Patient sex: F
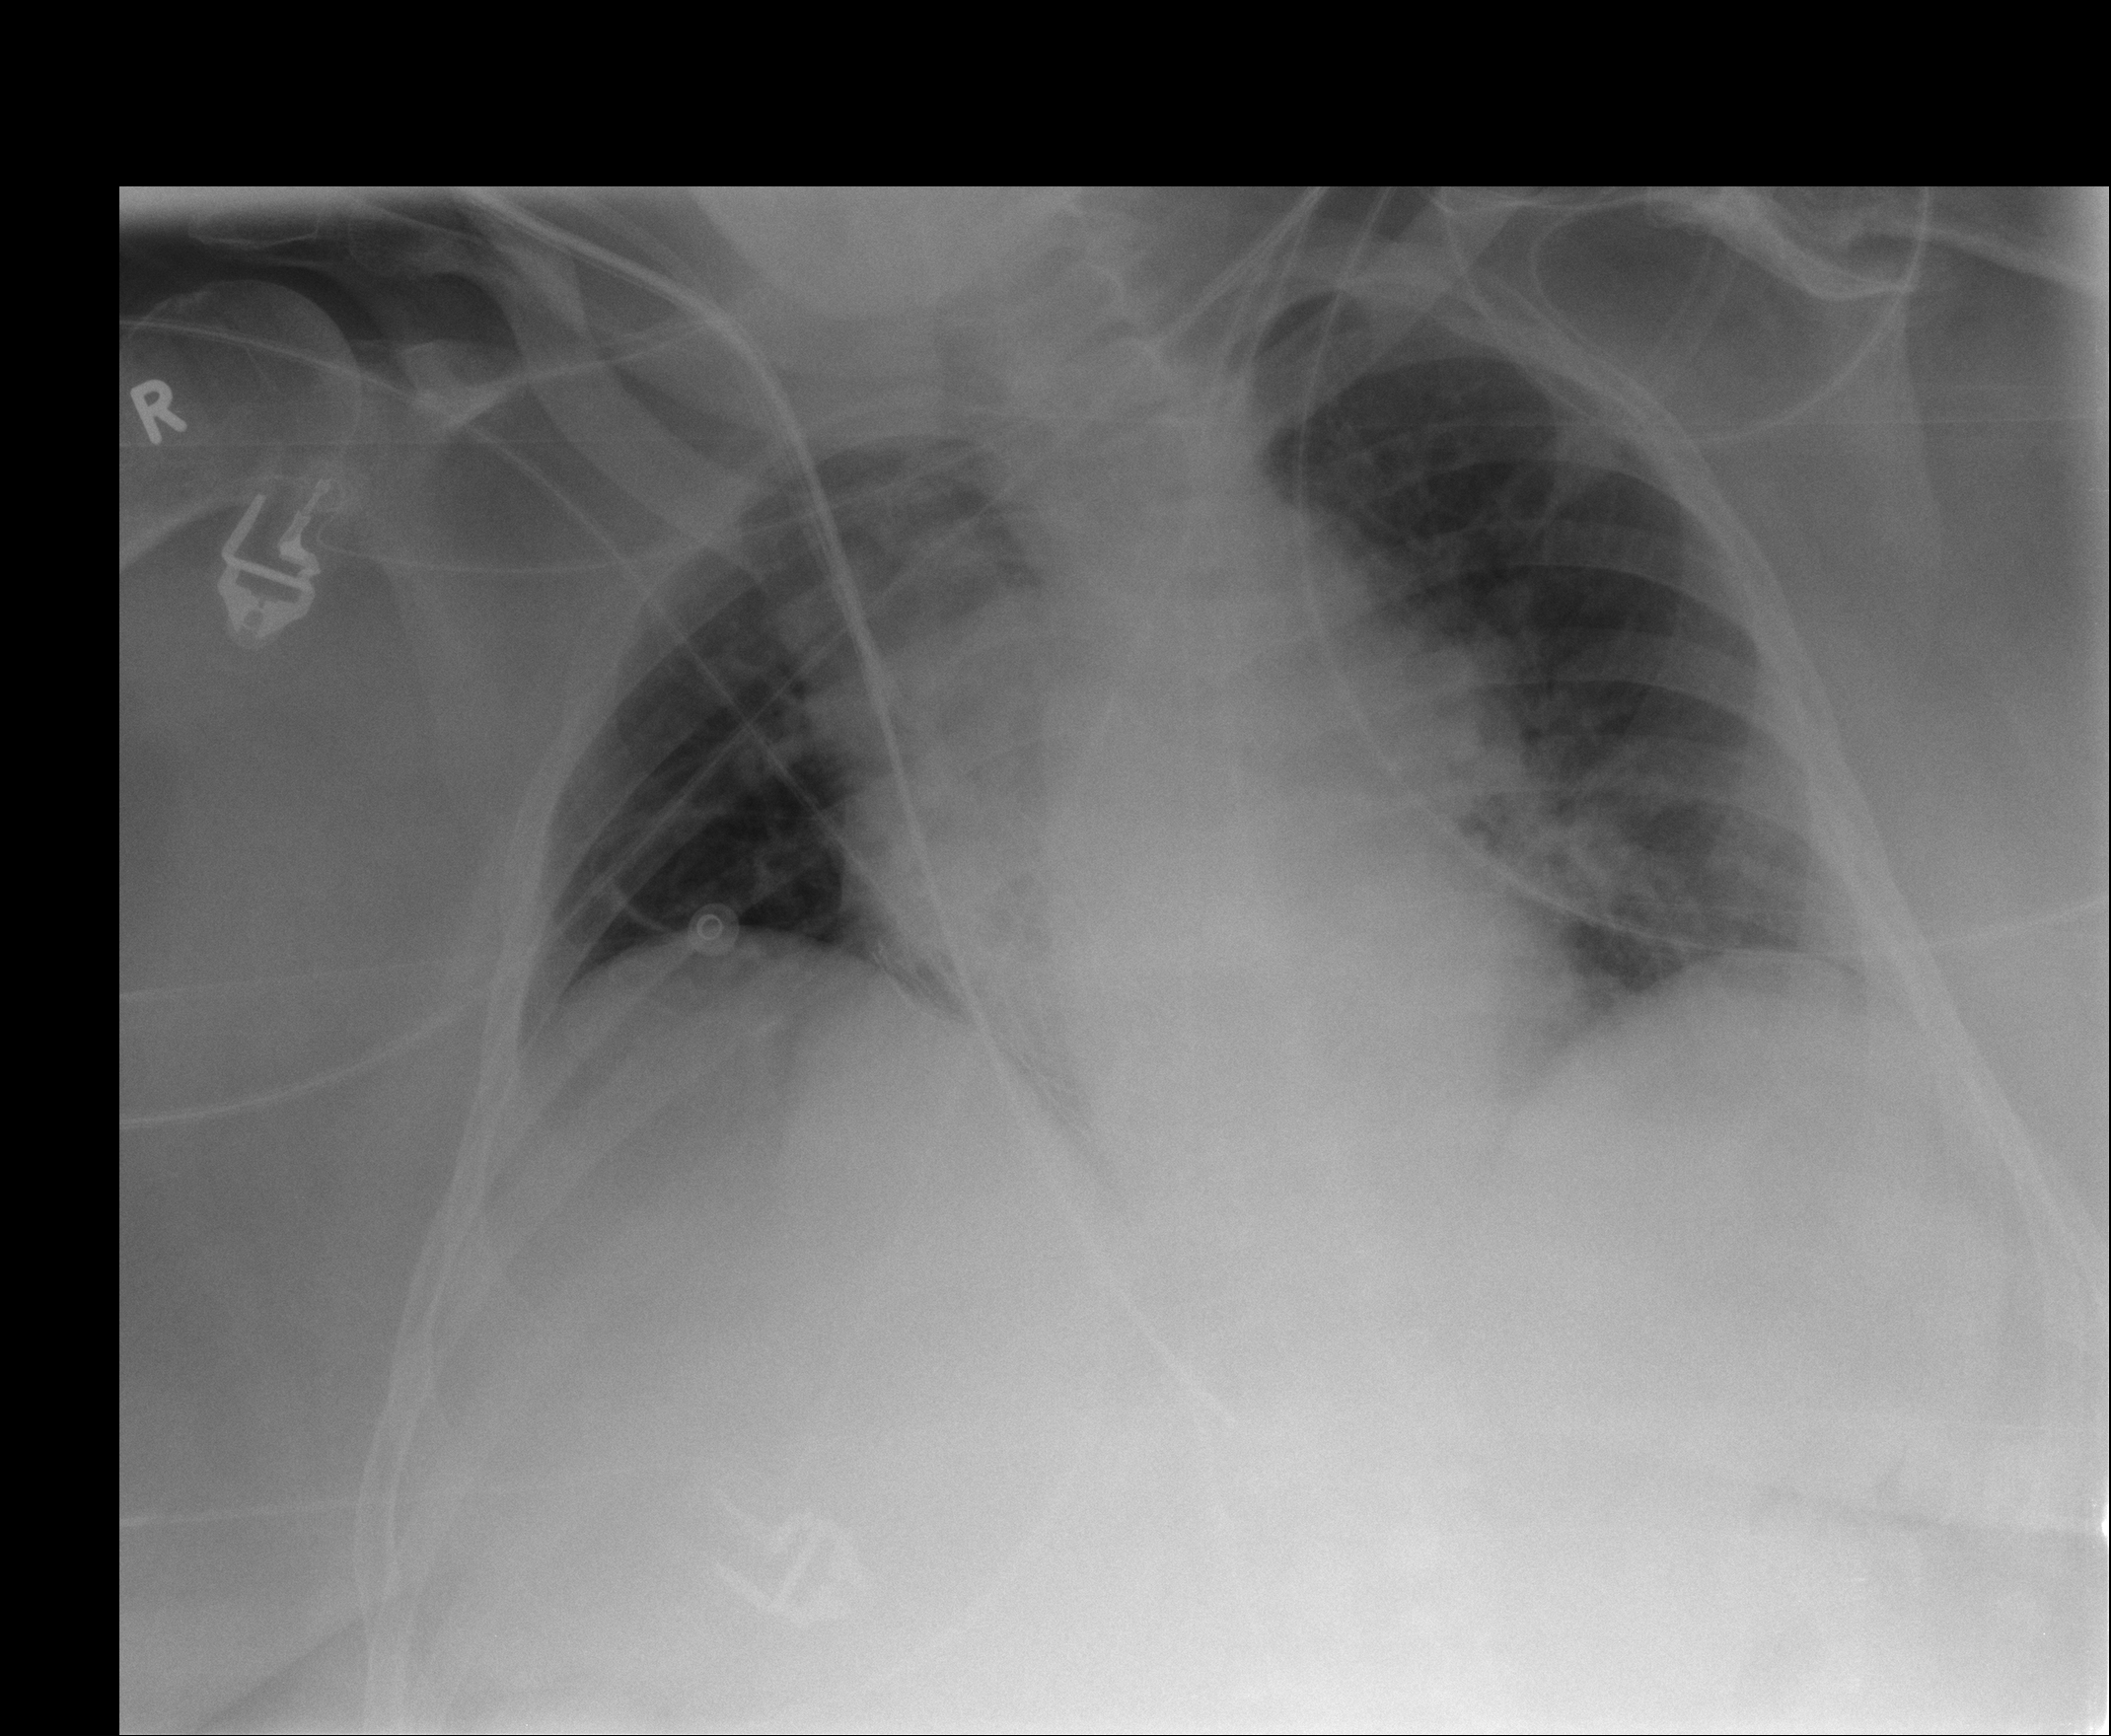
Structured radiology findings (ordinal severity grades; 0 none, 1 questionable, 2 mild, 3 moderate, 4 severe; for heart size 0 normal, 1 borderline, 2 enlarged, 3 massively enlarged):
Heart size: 1
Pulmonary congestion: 0
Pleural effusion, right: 1
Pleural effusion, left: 0
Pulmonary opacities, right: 0
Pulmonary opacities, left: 0
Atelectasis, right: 2
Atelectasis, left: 0